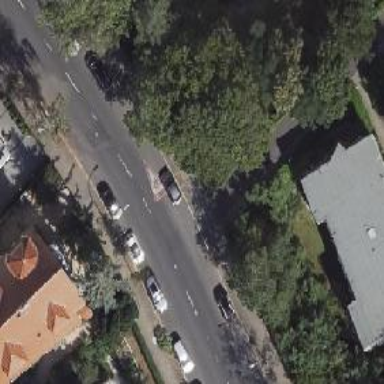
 featuring sidewalks on both sides. The parking lanes are oriented parallel with washed-out lane markings."